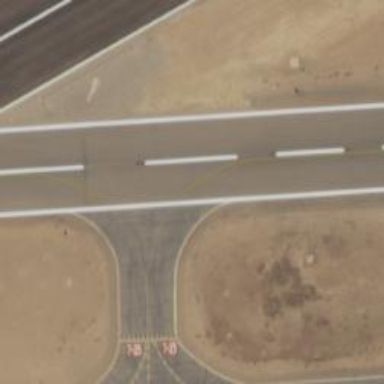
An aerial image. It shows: Image of taxiway at airport.